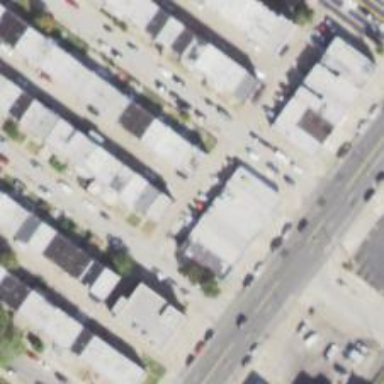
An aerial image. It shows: Alleyway designated as service road.